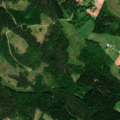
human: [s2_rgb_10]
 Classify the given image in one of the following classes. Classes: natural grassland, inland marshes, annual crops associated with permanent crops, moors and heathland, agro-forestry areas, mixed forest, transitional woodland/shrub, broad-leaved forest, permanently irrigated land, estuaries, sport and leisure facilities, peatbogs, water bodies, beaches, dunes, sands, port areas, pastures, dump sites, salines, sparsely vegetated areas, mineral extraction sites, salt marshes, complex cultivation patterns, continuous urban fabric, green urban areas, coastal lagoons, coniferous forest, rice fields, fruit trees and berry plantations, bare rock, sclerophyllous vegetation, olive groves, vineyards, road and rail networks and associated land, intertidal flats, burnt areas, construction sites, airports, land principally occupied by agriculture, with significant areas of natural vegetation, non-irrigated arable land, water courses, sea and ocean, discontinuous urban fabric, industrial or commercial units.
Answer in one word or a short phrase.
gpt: land principally occupied by agriculture, with significant areas of natural vegetation, coniferous forest, mixed forest